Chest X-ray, PA view. Patient: 58 years old, sex M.
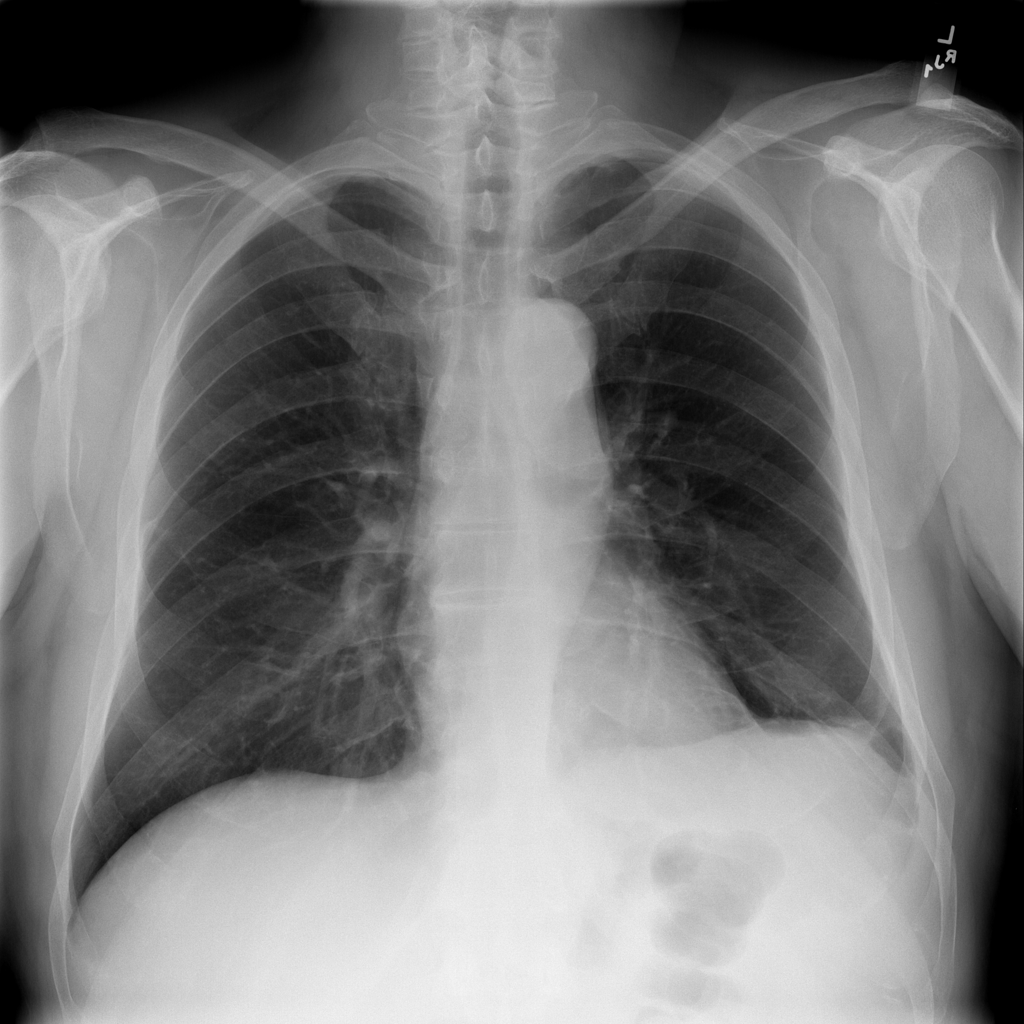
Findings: No Finding